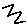
Label: zigzag